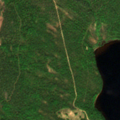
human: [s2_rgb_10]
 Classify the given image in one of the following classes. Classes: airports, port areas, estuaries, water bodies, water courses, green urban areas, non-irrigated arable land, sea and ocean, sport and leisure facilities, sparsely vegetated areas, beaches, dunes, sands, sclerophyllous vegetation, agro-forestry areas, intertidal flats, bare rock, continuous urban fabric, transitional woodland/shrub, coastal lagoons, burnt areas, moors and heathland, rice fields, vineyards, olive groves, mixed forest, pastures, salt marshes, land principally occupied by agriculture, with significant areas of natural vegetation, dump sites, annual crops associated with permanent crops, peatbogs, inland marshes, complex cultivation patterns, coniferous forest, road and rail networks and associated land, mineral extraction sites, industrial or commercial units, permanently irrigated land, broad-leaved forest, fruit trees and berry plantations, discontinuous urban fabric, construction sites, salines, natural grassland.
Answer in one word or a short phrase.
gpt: coniferous forest, mixed forest, water bodies